Aerial crown-view tile of a tropical tree (Barro Colorado Island, Panama), acquired 20240611:
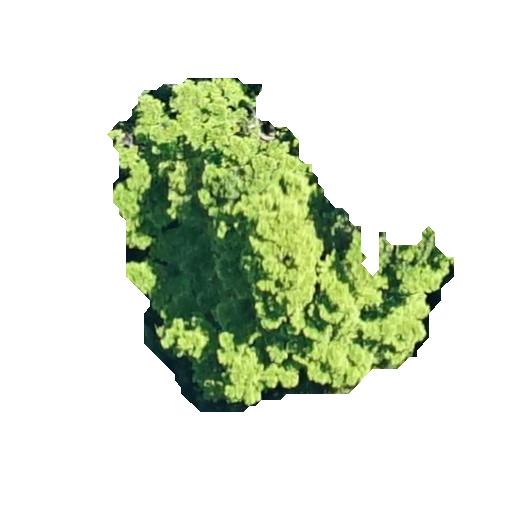
Species: Terminalia amazonia
GBIF accepted scientific name: Terminalia amazonica
Crown area: 110.818 m²